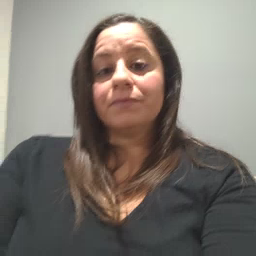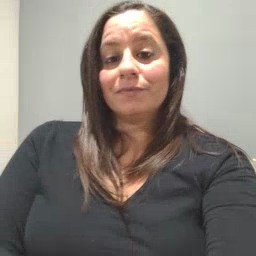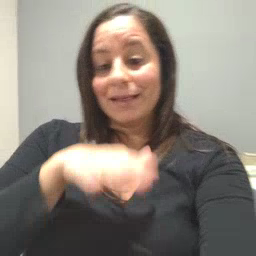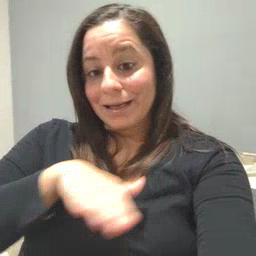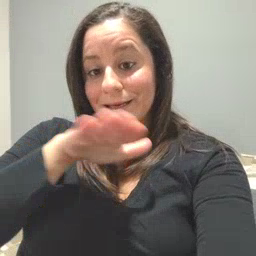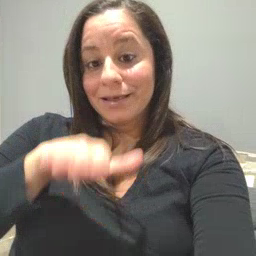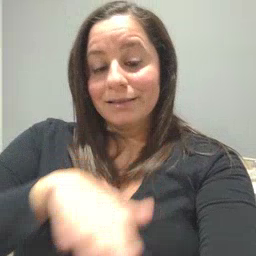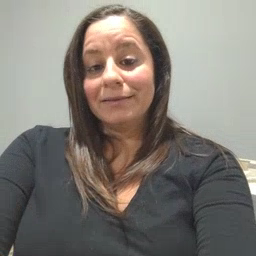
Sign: clean